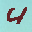
Label: 4